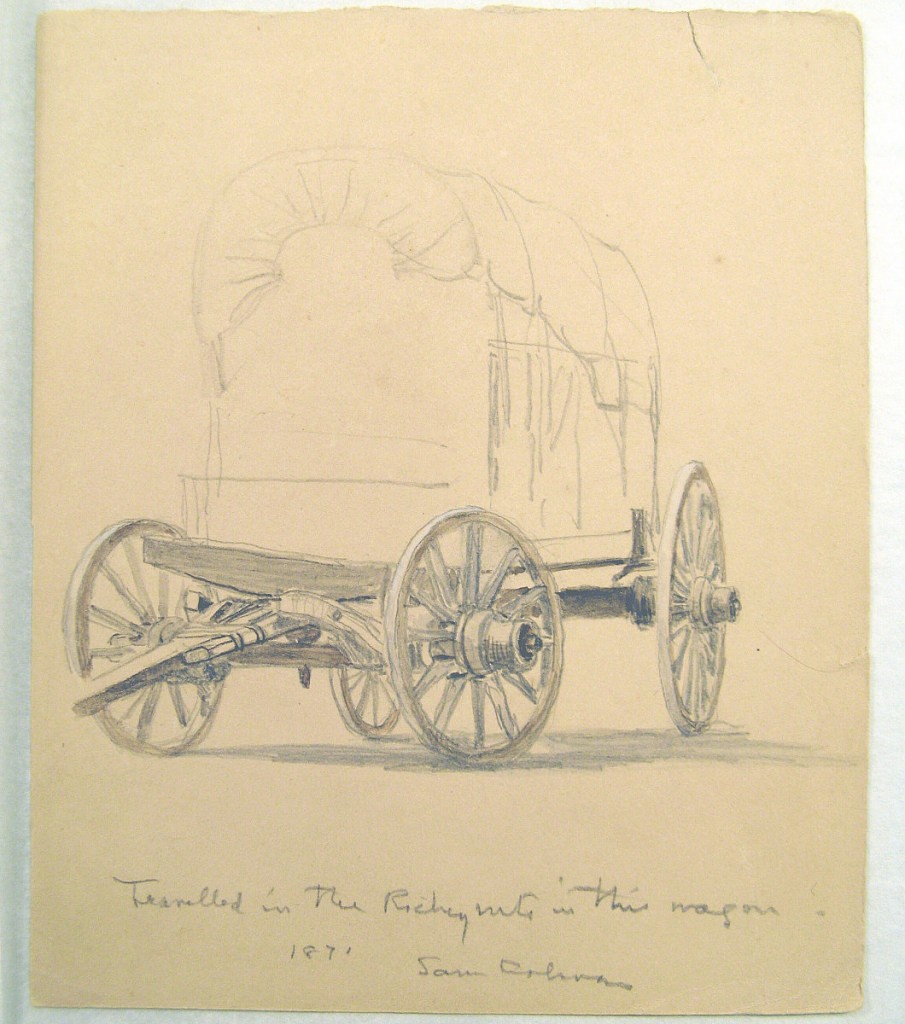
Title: Study of Covered Wagons
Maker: Samuel Colman, American, 1832–1920
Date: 1871
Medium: Graphite, brush and watercolor, gouache on cream wove paper
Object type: Drawing
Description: Oblique view of a wagon, the wheels, the front part of the frame with the rear of the carriage pole elaborately shown.  The carriage body is slightly sketched.